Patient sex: M
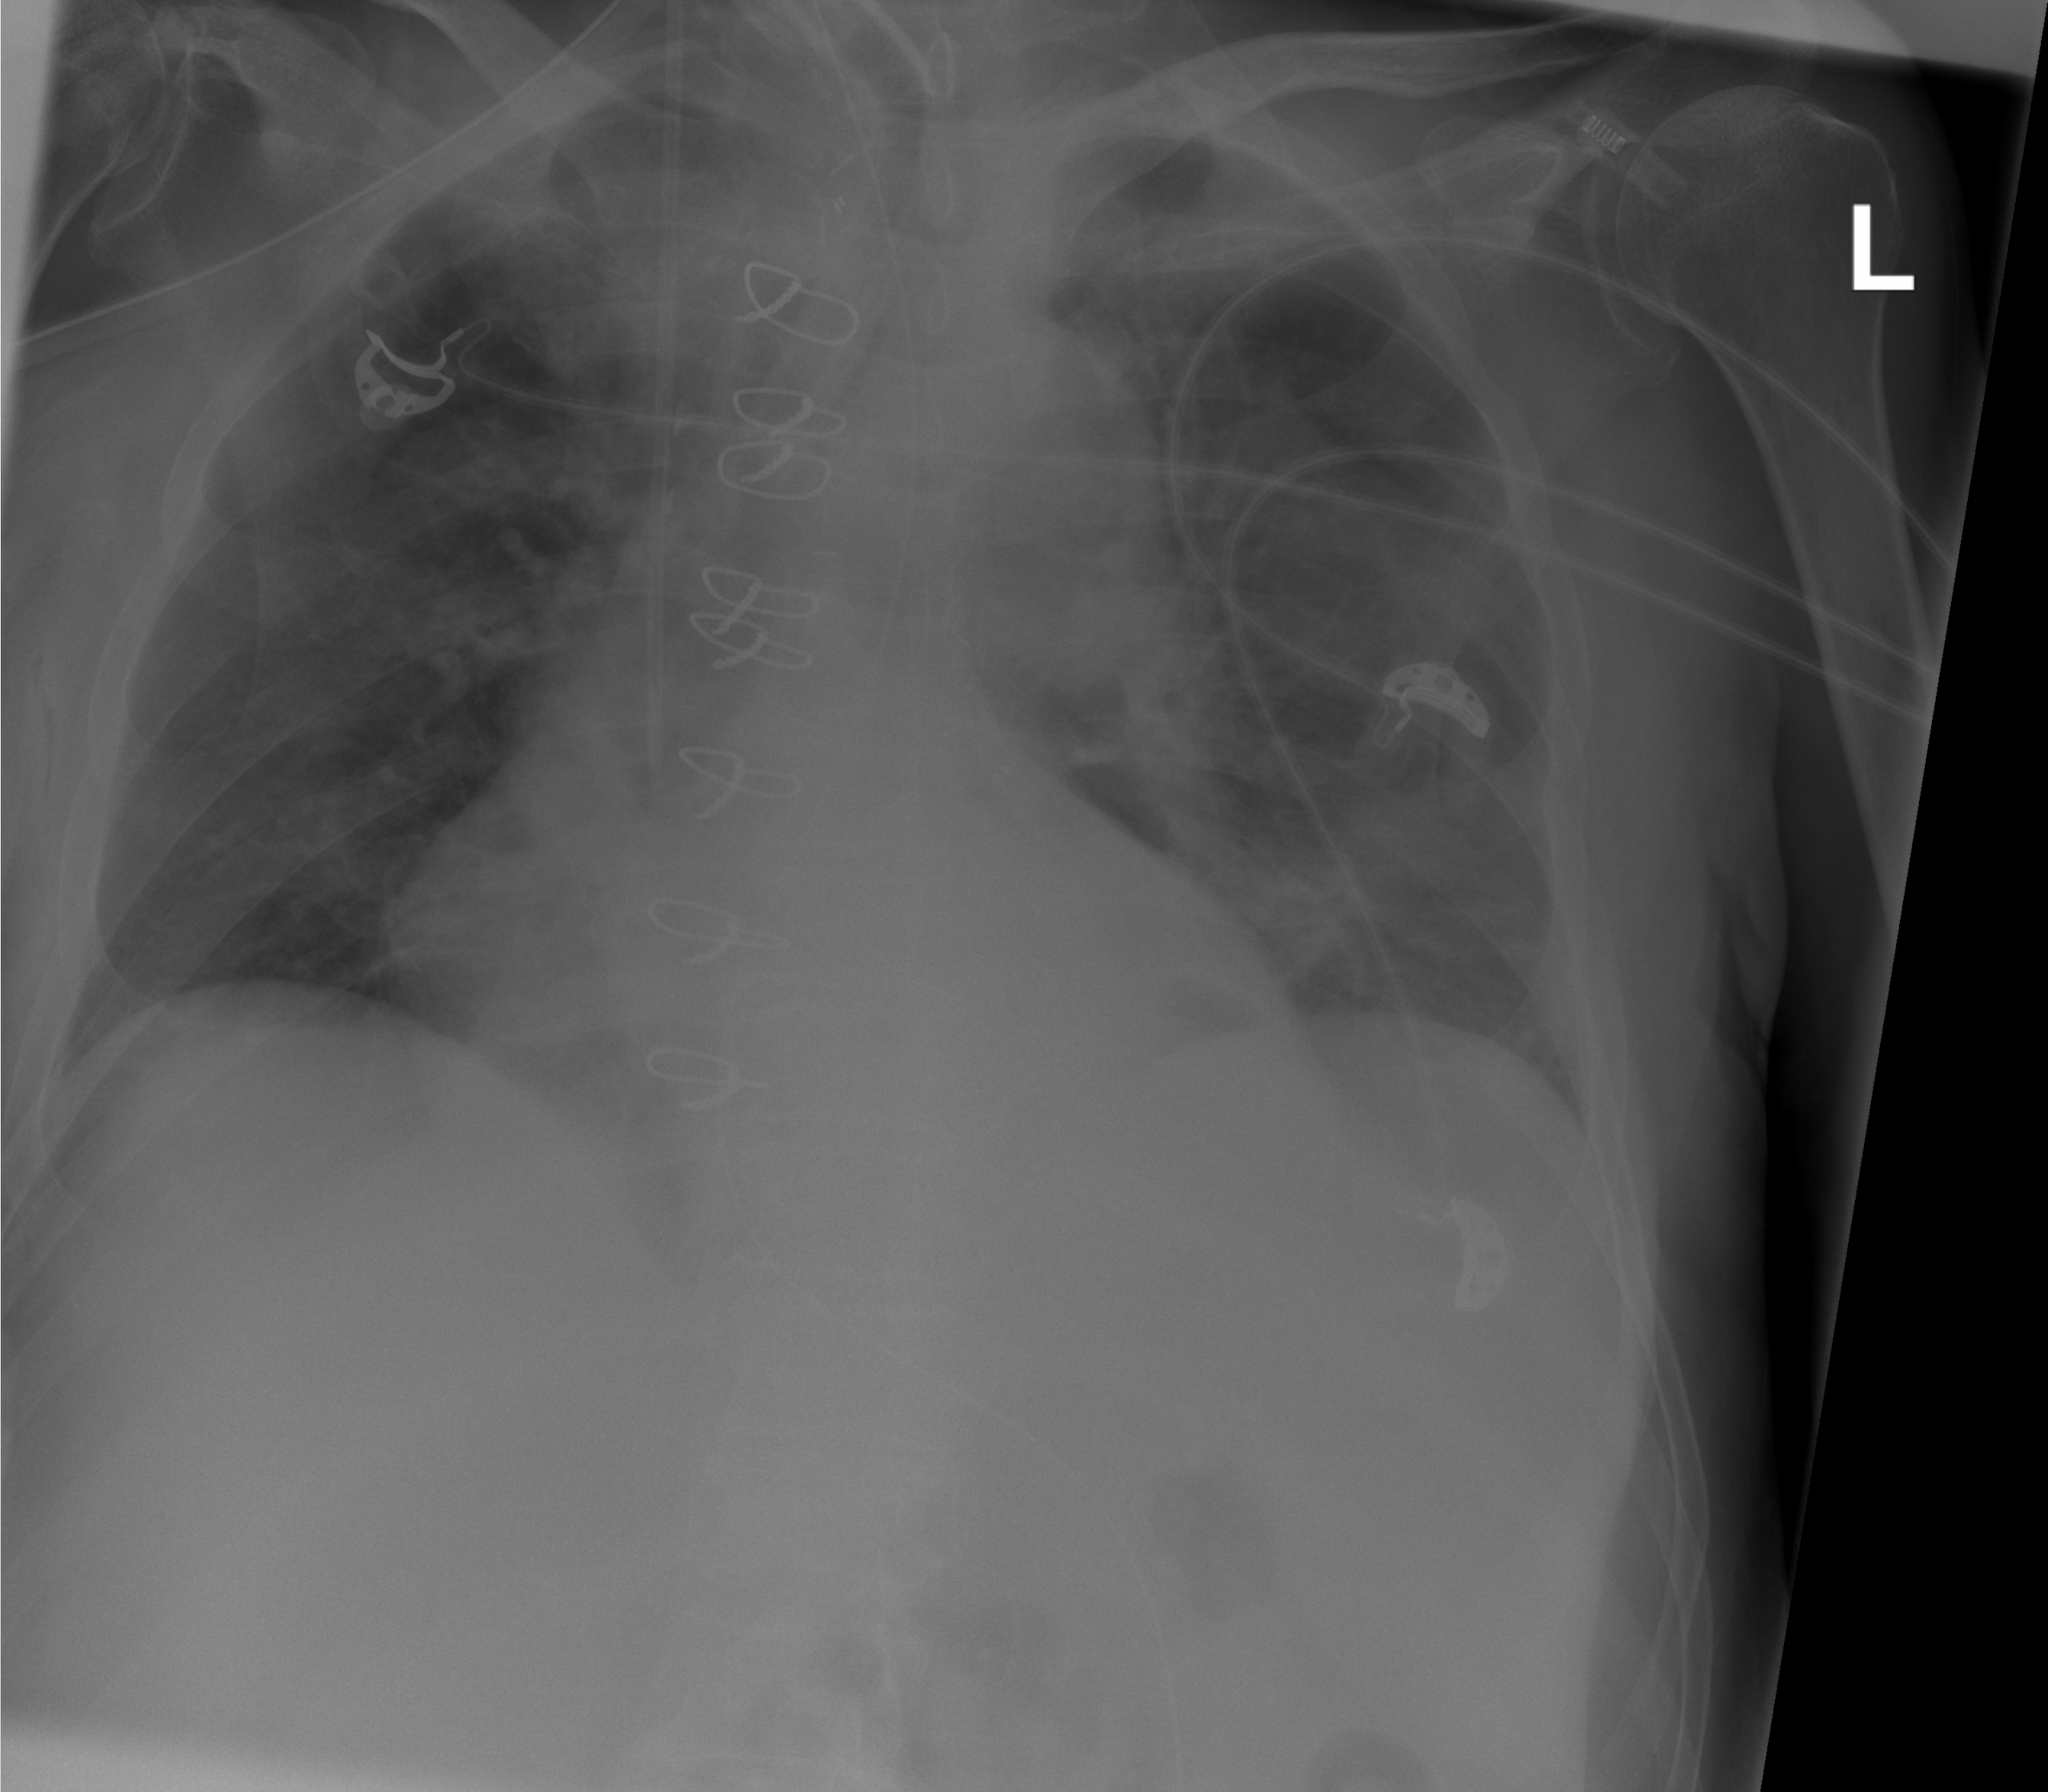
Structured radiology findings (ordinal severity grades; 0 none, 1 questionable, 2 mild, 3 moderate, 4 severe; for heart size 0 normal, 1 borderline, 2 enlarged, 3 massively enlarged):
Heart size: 0
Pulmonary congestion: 1
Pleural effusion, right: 0
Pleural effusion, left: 0
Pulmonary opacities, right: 1
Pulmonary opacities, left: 1
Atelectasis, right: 2
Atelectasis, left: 3